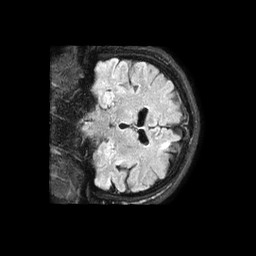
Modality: FLAIR
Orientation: coronal
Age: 48
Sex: male
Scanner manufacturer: philips
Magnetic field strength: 1.5 T
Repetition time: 6 s
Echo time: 0.1016 s